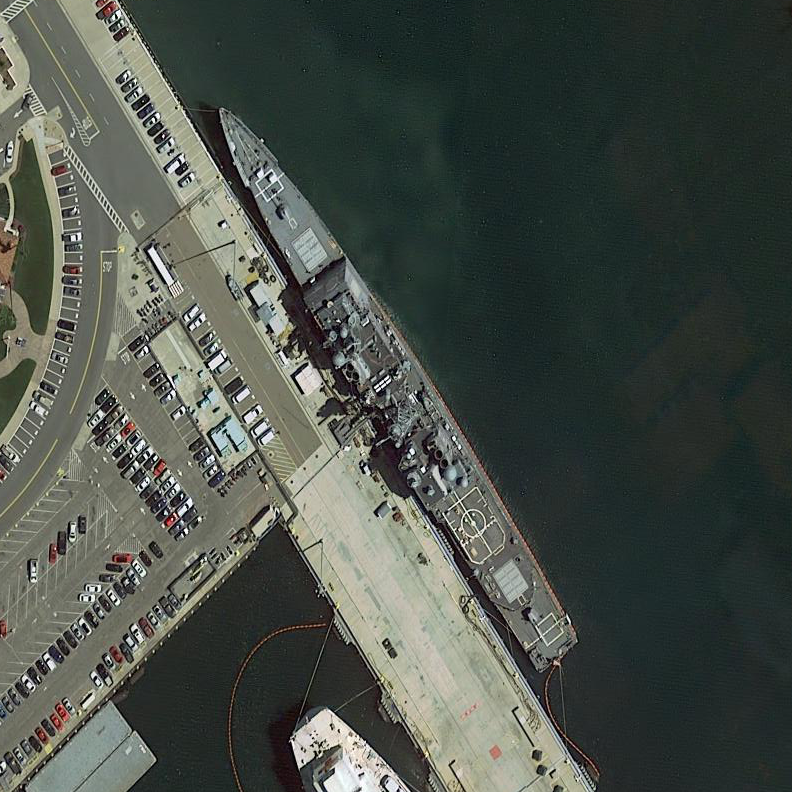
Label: cruiser